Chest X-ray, AP view. Patient: 54 years old, sex M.
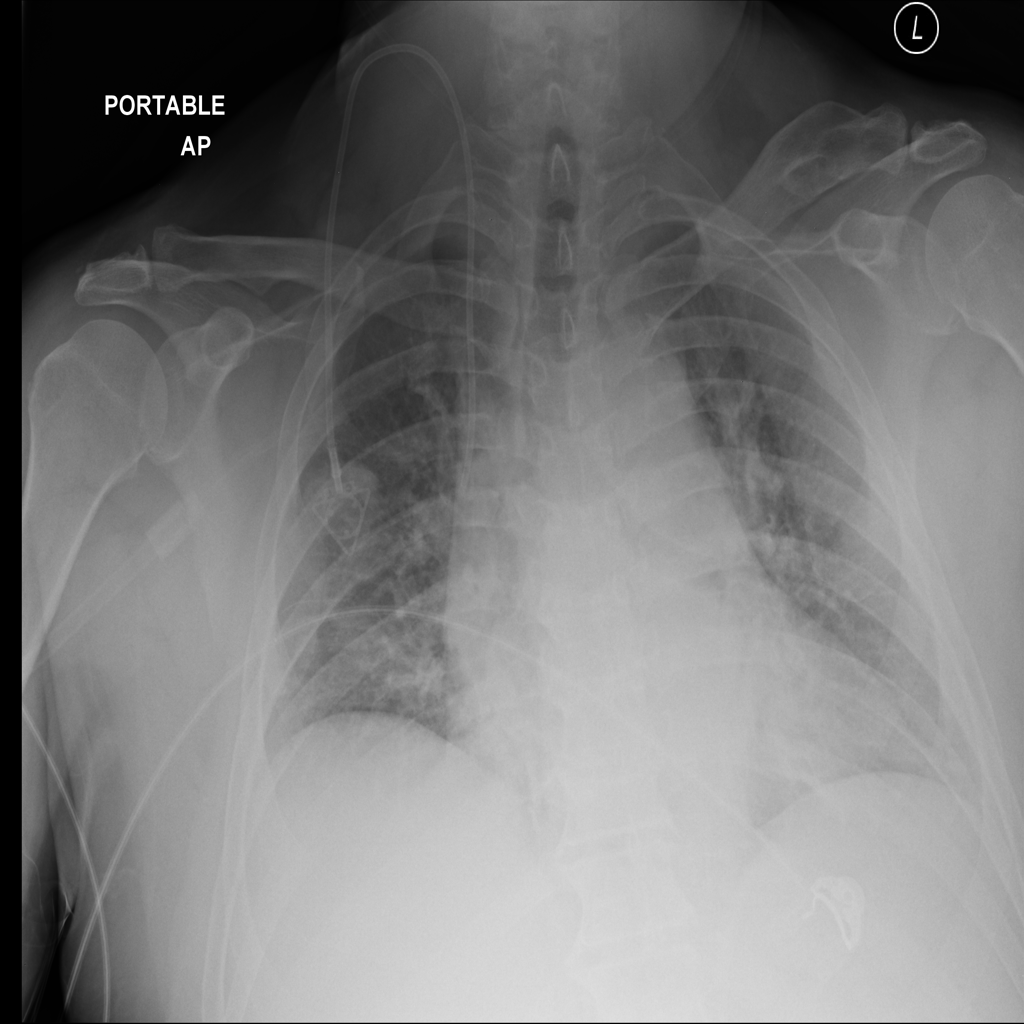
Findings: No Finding